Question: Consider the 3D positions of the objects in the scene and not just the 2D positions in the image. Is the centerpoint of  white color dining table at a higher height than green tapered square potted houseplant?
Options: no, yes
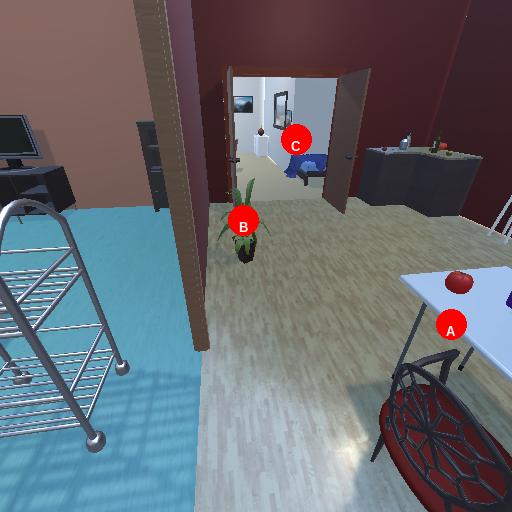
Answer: no